Question: does anybody know how I can access the stock Xcode images? For example, I really want to be able to use the original back button image like in this picture :)
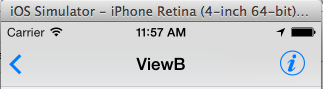
Answer: You cannot access the official apple images. Even if you could they are copyright of Apple Inc and could pose a problem when you are trying to get the app approved.
If you are using a navigation controller, you can remove the standard text "Back" to get just the icon you seem to be after by adding the following to the following to the viewController the one you wish the back button to appear on.
'''
self.navigationItem.backBarButtonItem.title = @"";
'''
For icons in general the <URL> is usually enough!